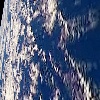
Label: cloud